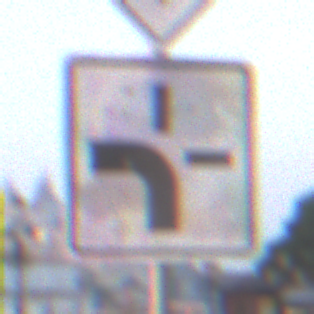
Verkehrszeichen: VerlaufVorfahrtsstrasse1
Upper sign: Vorfahrtsstrasse
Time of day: SunriseSunset
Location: Outdoor (Urban)
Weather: Clear
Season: NotSpecified
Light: Natural